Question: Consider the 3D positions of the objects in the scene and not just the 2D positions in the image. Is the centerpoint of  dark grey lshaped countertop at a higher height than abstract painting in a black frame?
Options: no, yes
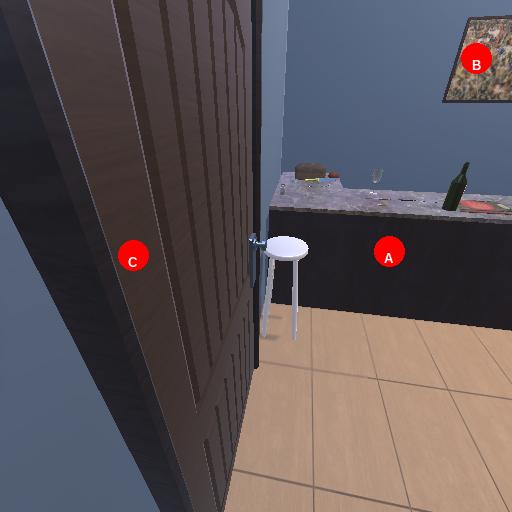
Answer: no